Interaction volume radius: 10 \u00c5
Interaction volume height: 20 \u00c5
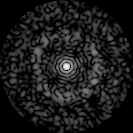
Disorder parameter: 0.8325